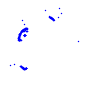
Particle: kaon